Field crop: maize
Growth stage: 2
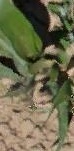
Species: maize